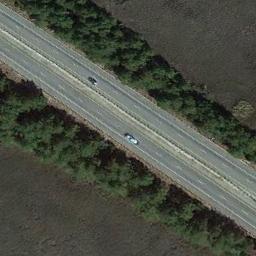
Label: freeway